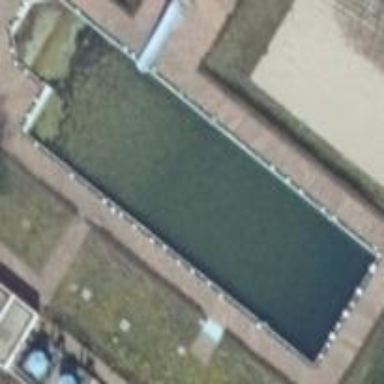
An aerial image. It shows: Swimming pool within leisure land area designed for swimming activities.